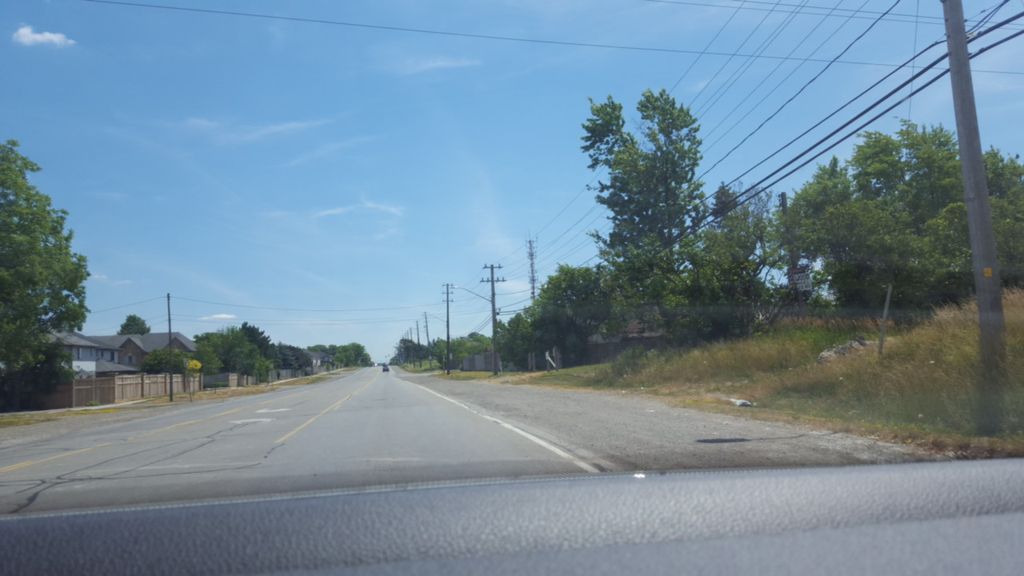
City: hamilton